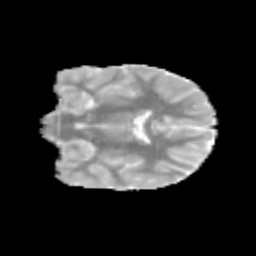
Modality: MD
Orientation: coronal
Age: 11
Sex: male
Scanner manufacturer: siemens
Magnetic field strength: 3 T
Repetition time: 3.8 s
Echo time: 0.07 s